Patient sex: M
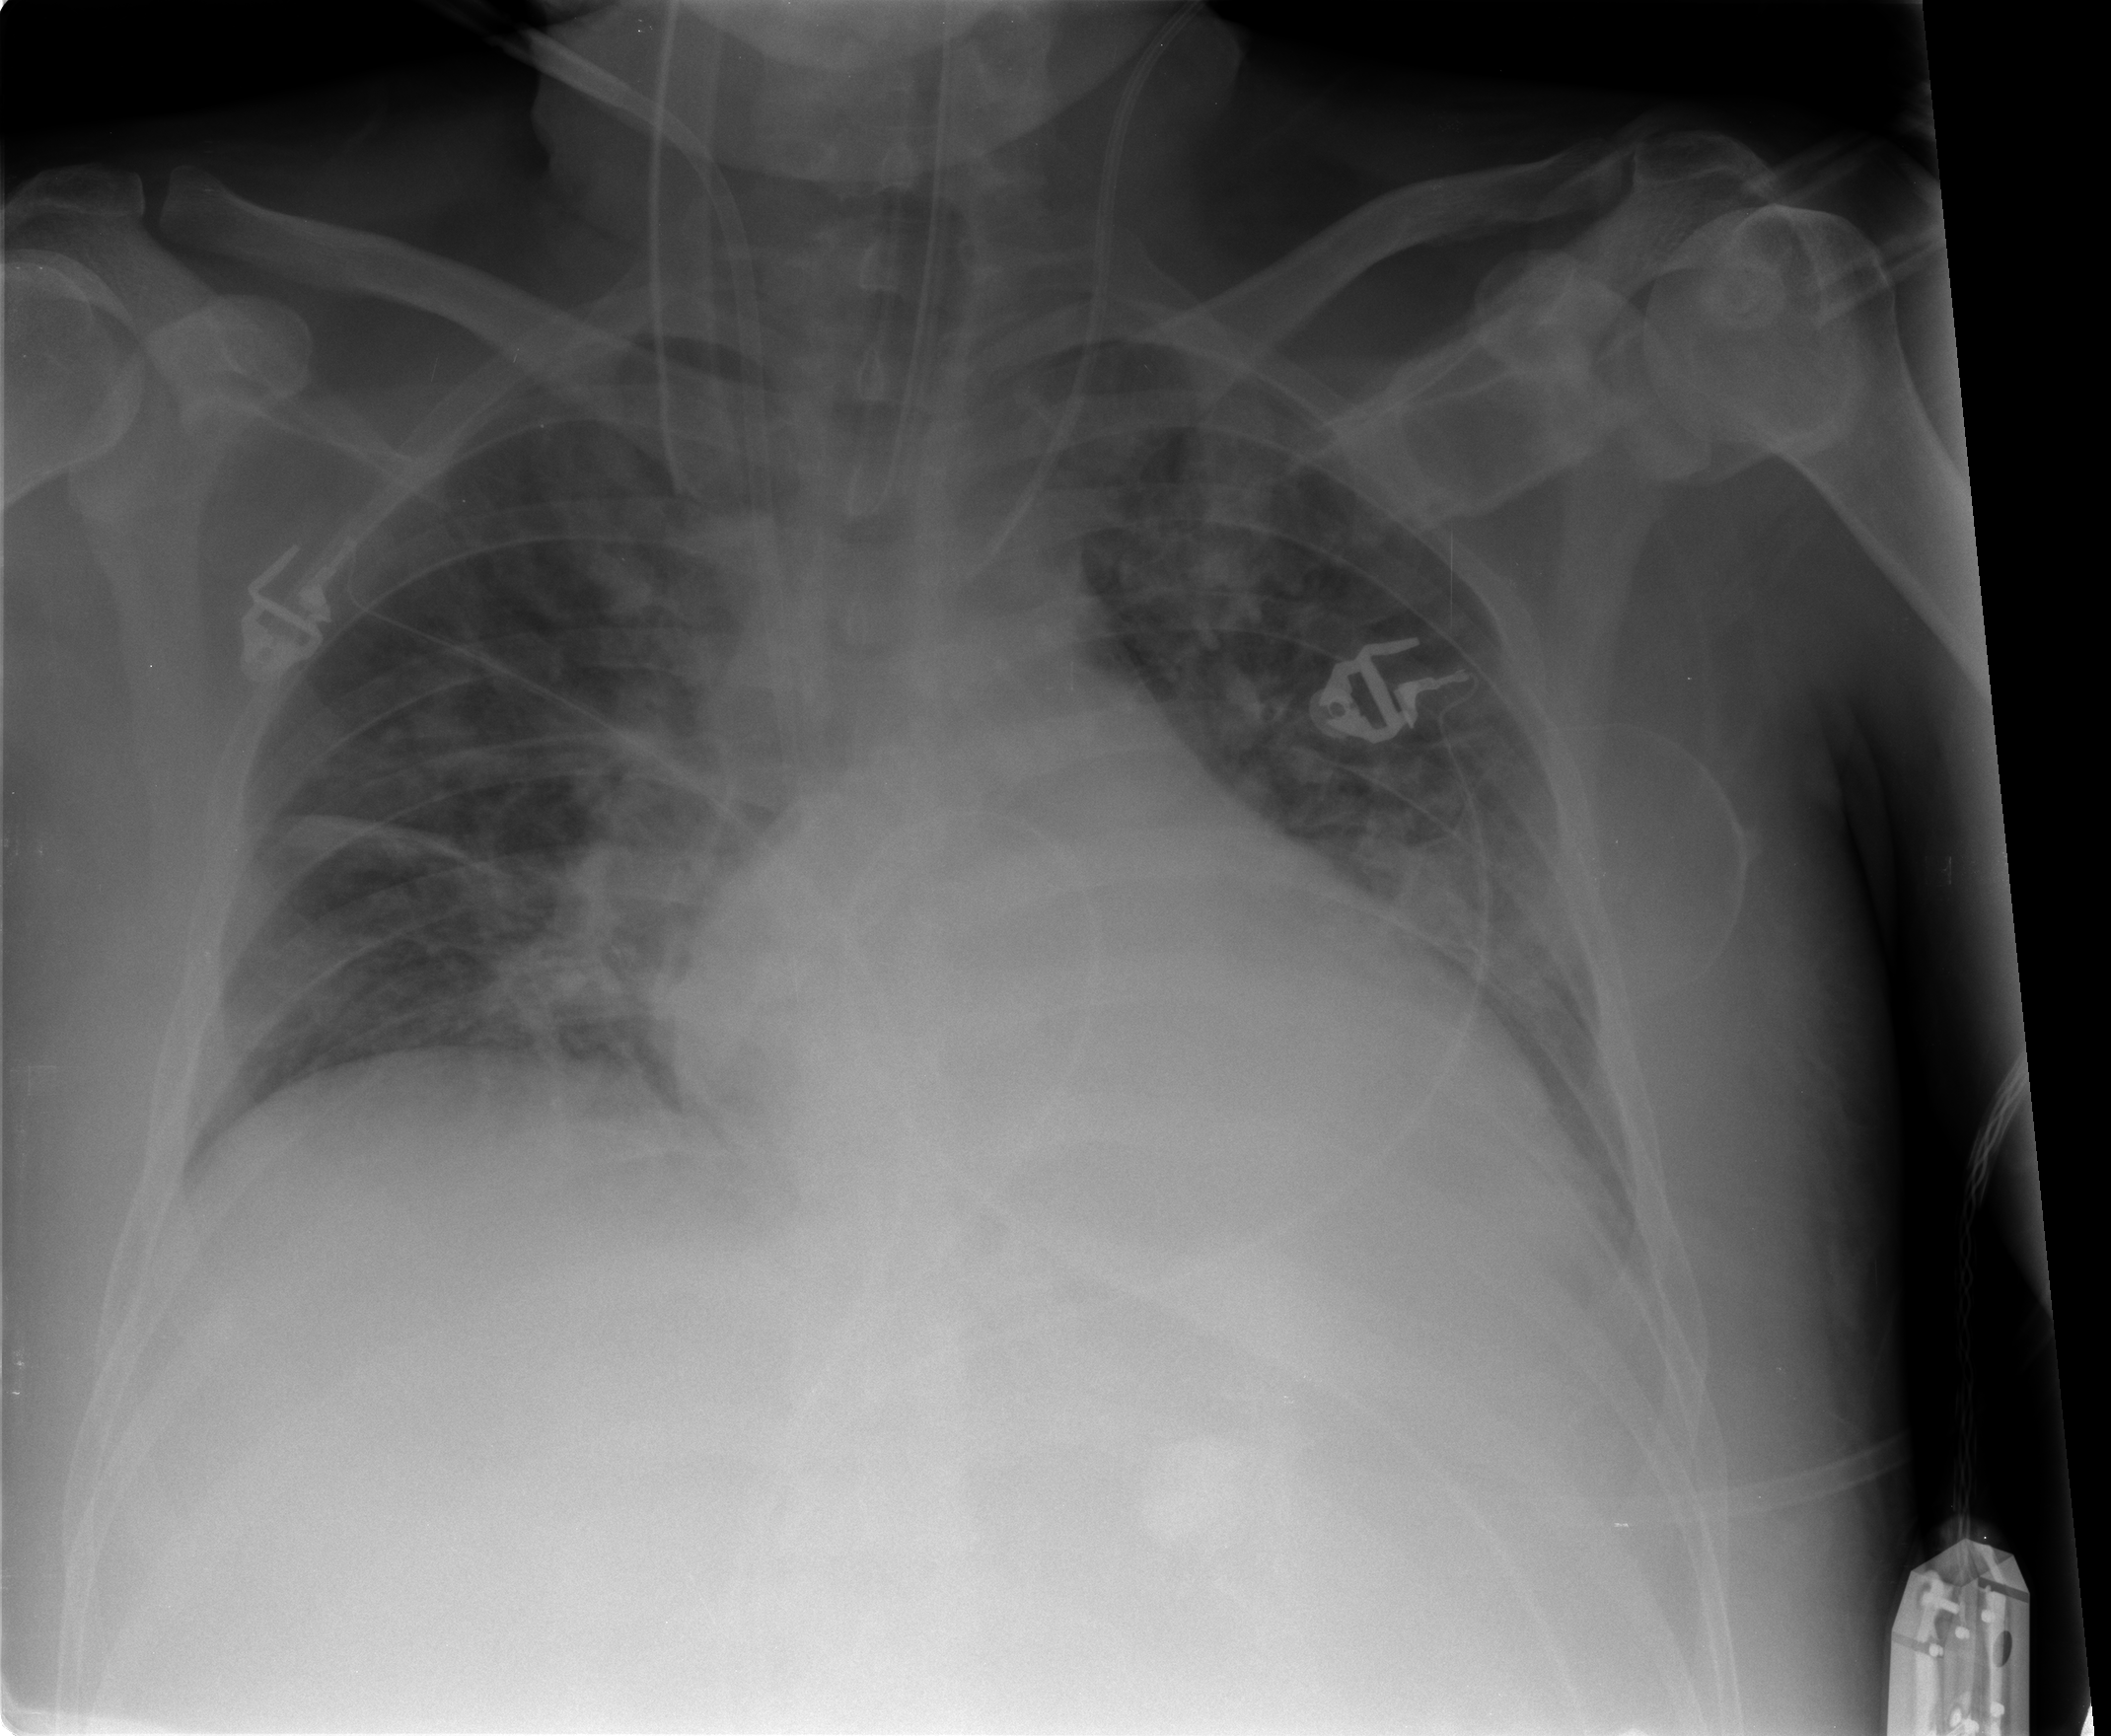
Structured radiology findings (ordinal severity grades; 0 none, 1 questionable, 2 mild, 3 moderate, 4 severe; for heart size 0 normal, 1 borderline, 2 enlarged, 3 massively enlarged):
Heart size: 0
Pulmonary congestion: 2
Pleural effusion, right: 0
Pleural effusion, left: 1
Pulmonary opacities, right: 1
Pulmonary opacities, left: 0
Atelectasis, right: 2
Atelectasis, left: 2